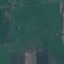
Label: Pasture